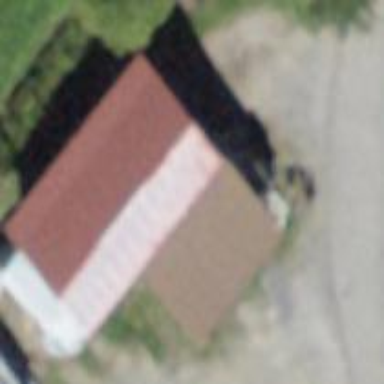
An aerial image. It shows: Shed building.